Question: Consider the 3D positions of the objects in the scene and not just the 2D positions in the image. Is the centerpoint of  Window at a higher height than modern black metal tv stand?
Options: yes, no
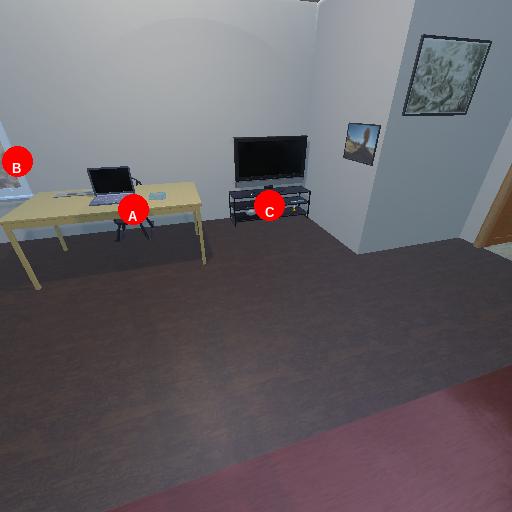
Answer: yes